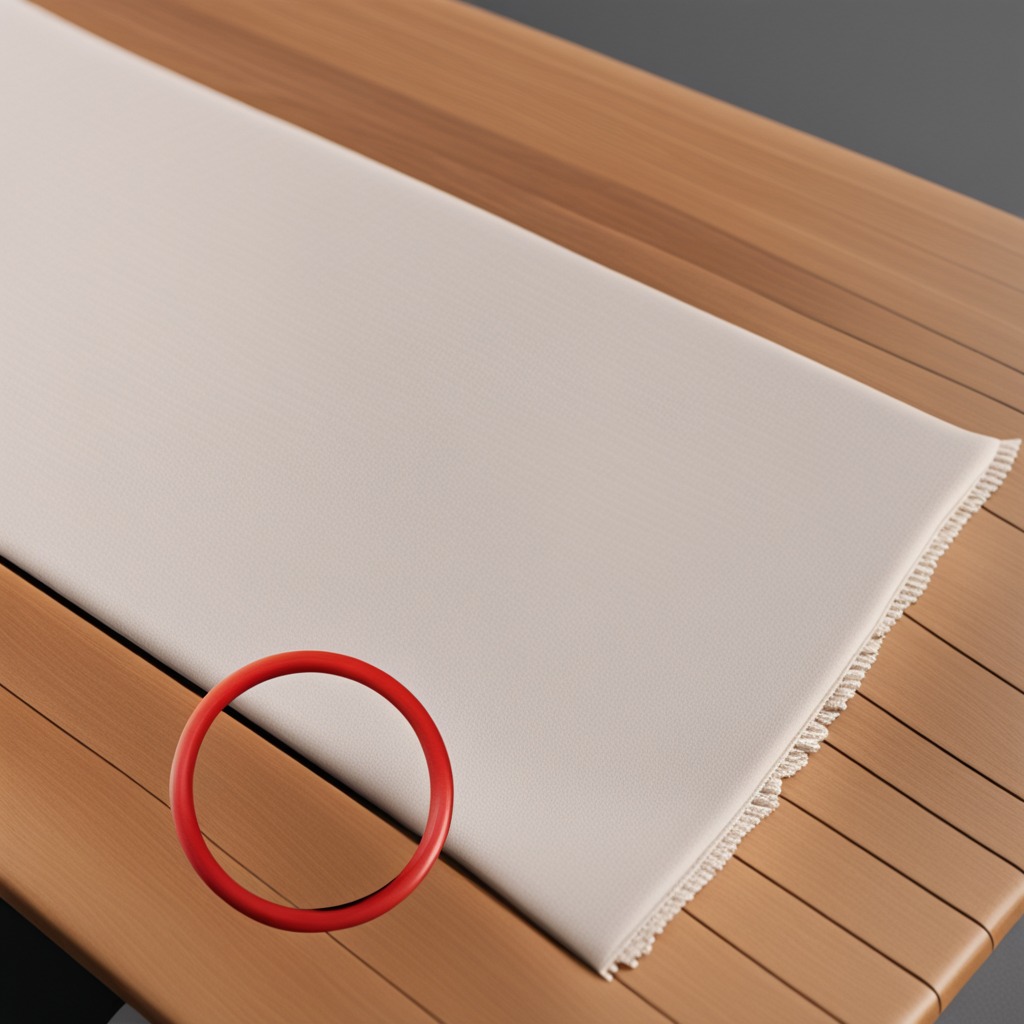
A rubber O-ring lying on the wooden table.